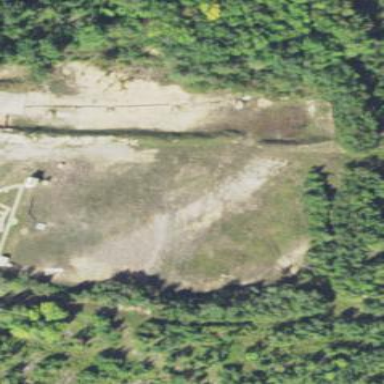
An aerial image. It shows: Shooting range on leisure land pitch.